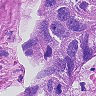
Metastatic tissue present: yes